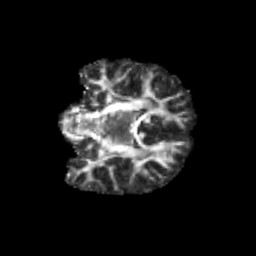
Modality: FA
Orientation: coronal
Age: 10
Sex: female
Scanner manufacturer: siemens
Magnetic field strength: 3 T
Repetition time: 3.8 s
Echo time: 0.07 s